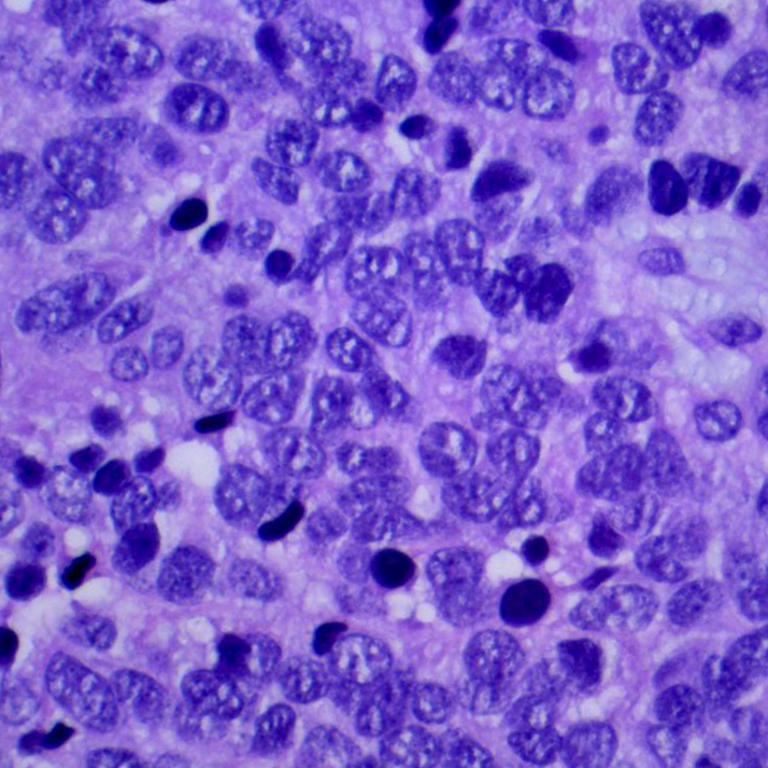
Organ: lung
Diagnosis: squamous carcinomas